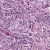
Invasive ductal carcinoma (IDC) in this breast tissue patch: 1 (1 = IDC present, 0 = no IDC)